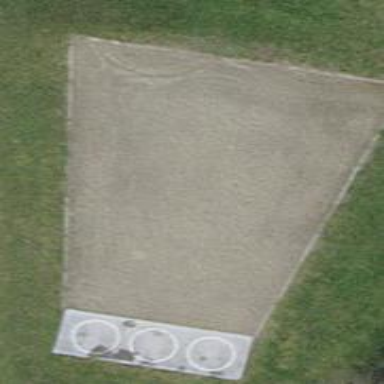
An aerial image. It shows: Sand pitch designated for shot-put sport activities.